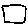
Label: square